Field crop: maize
Growth stage: 2
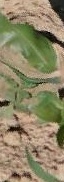
Species: maize